Interaction volume radius: 10 \u00c5
Interaction volume height: 20 \u00c5
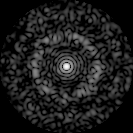
Disorder parameter: 0.8259